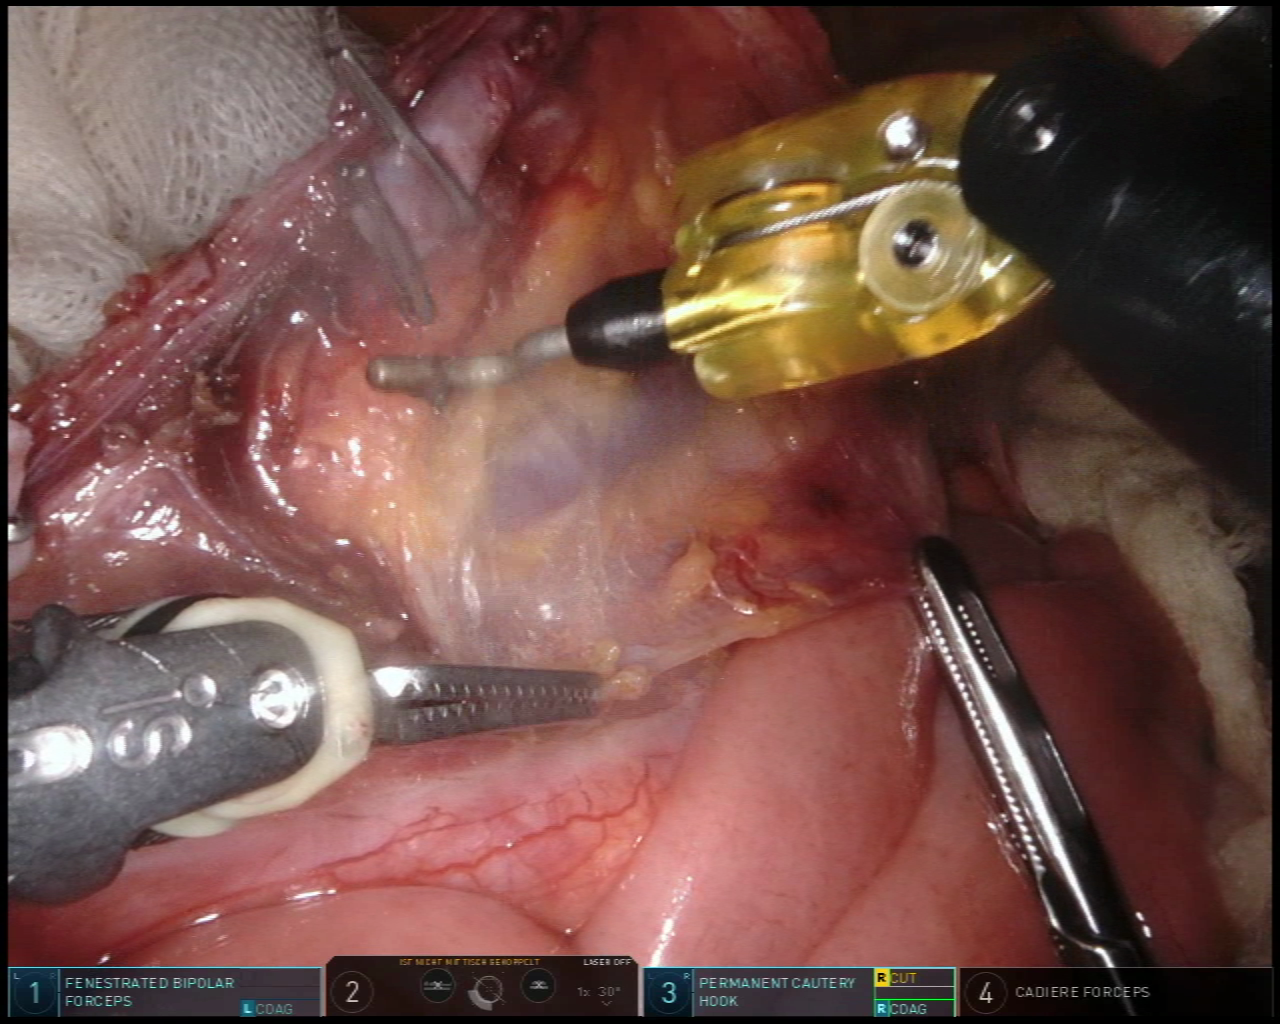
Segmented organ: intestinal_veins
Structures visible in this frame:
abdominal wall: no
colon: no
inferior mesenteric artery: no
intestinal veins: yes
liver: no
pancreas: no
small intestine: yes
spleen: no
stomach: no
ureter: no
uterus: no
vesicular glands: no